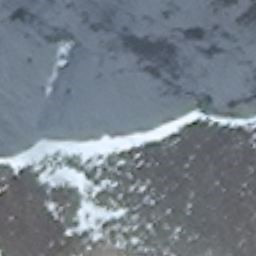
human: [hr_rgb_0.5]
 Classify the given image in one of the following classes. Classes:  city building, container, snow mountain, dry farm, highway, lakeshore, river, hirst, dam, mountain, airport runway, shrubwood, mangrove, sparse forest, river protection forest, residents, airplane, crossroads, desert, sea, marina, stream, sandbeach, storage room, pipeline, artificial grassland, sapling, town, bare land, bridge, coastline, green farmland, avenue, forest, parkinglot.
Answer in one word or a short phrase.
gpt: snow mountain